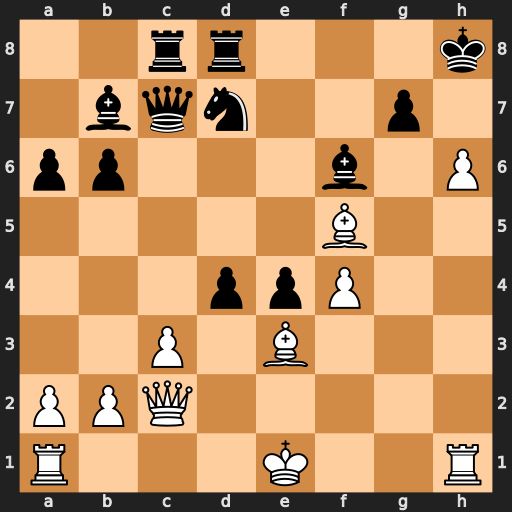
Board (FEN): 2rr3k/1bqn2p1/pp3b1P/5B2/3ppP2/2P1B3/PPQ5/R3K2R
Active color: w
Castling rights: KQ
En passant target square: -
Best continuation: hxg7+ Kxg7 Rh7+ Kf8 Qh2